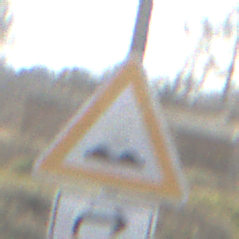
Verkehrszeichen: UnebeneFahrbahn
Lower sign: RichtungsangabeDurchPfeile5
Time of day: MorningAfternoon
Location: Outdoor (Suburban)
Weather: PartlyCloudy
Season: NotSpecified
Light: Natural